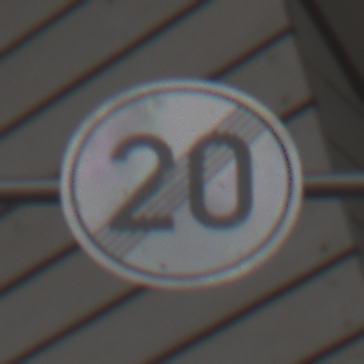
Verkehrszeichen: EndeGeschwindigkeit20
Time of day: MorningAfternoon
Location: Roofed (Urban)
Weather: PartlyCloudy
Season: NotSpecified
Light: Natural